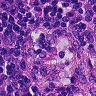
Metastatic tissue present: no